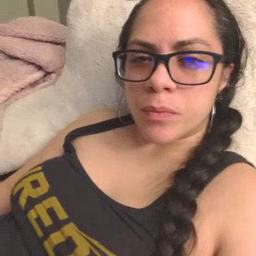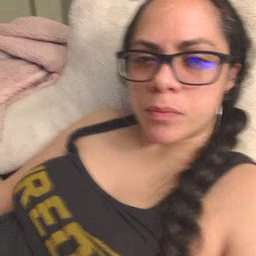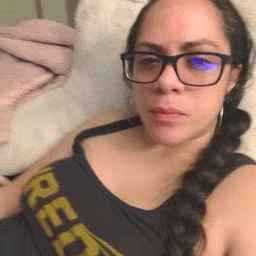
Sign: vacuum